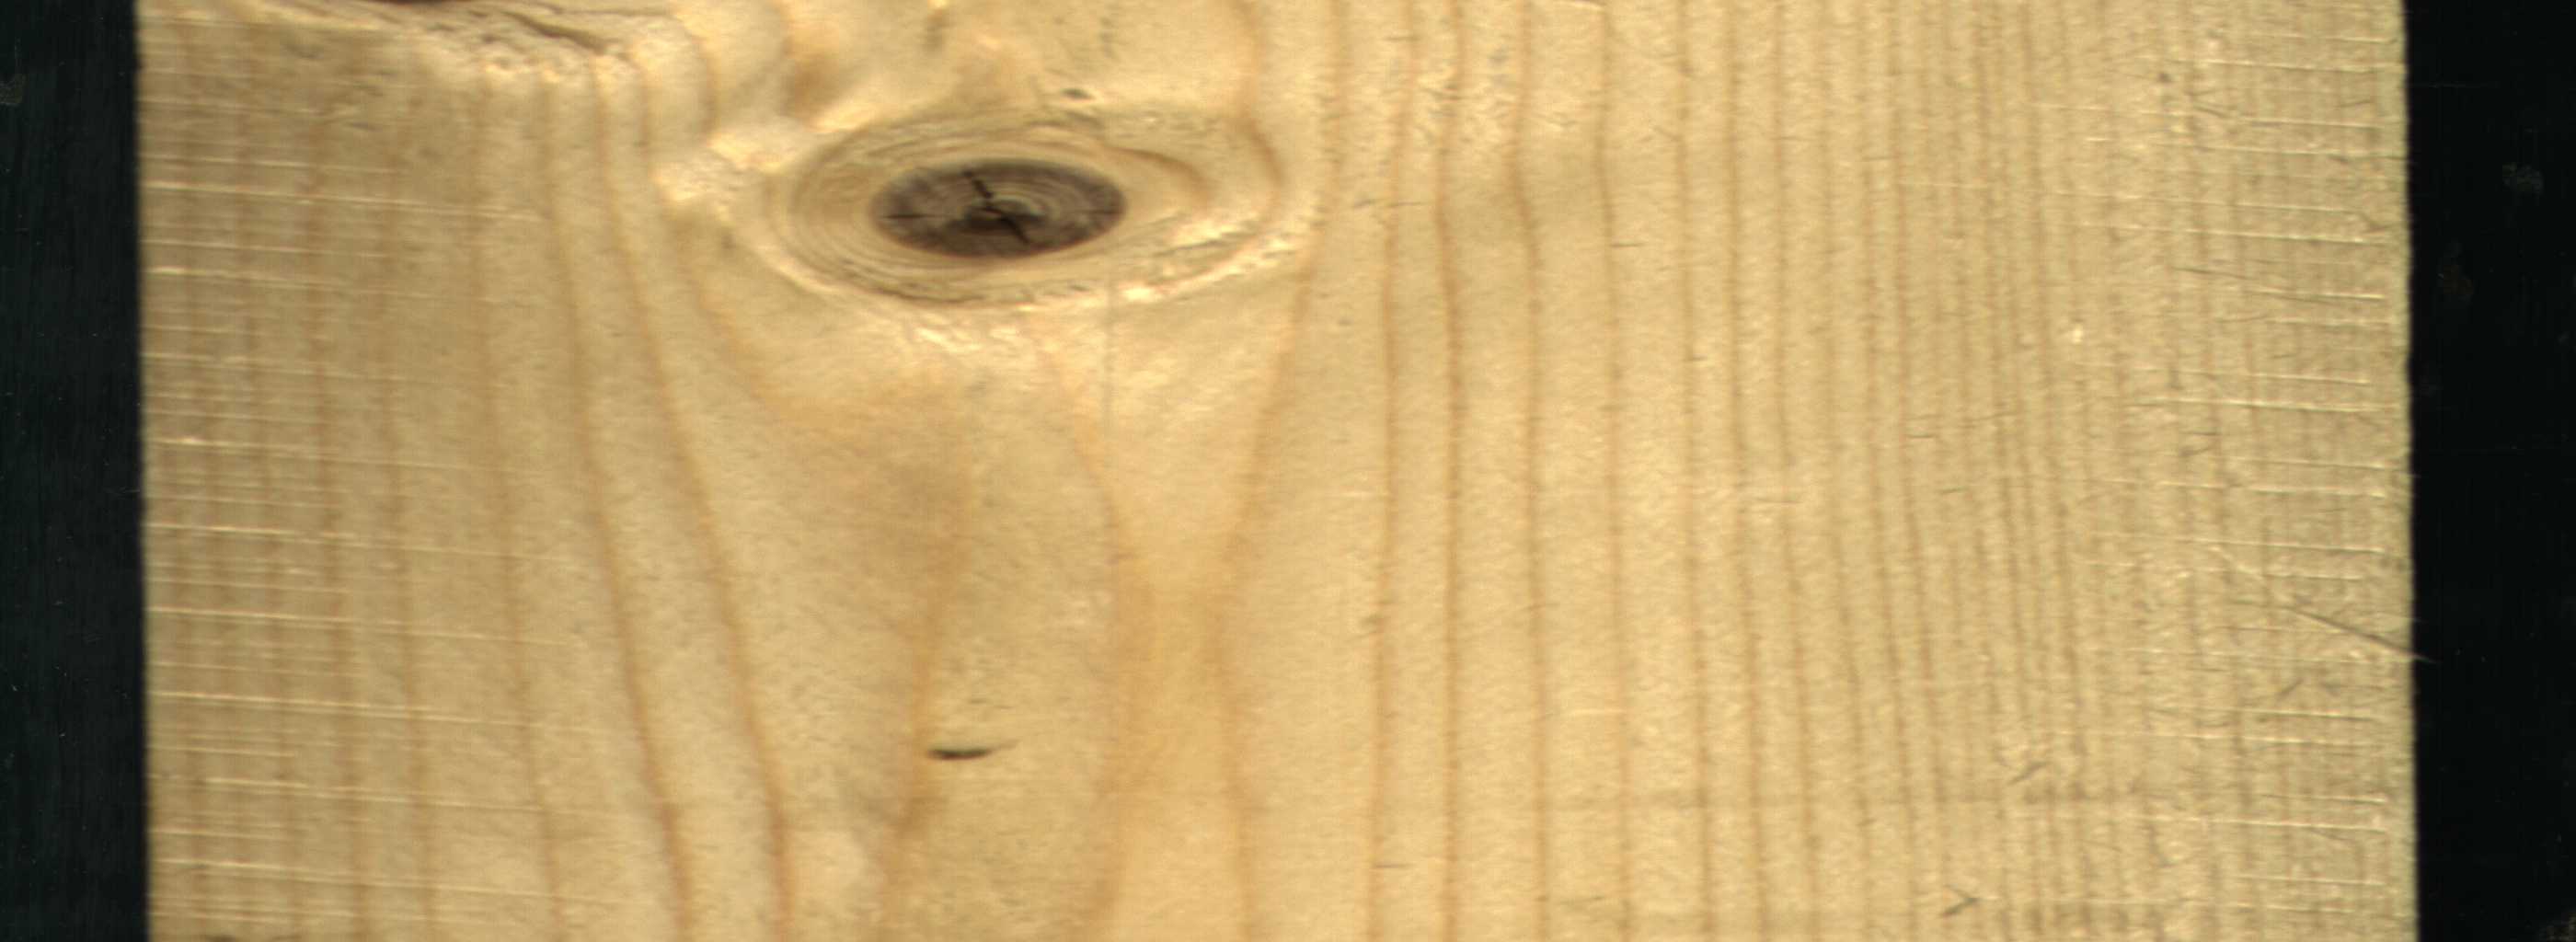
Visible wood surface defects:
knot_with_crack
knot_with_crack